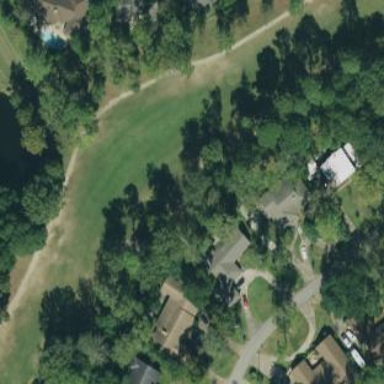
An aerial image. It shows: Area of rough grass used for golf.